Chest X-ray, PA view. Patient: 65 years old, sex M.
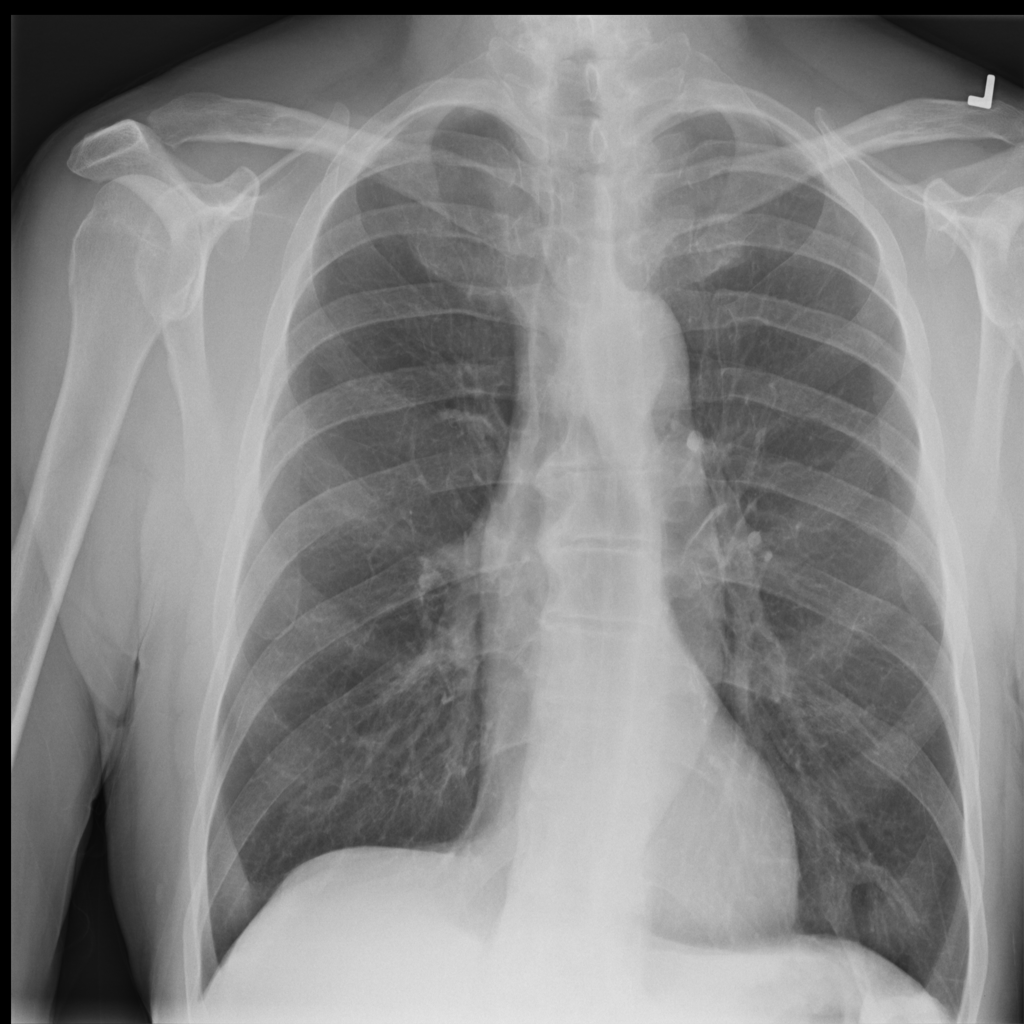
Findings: No Finding